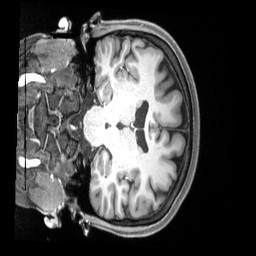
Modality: T1w
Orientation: coronal
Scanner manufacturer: siemens
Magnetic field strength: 3 T
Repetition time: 2.5 s
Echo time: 0.00218 s